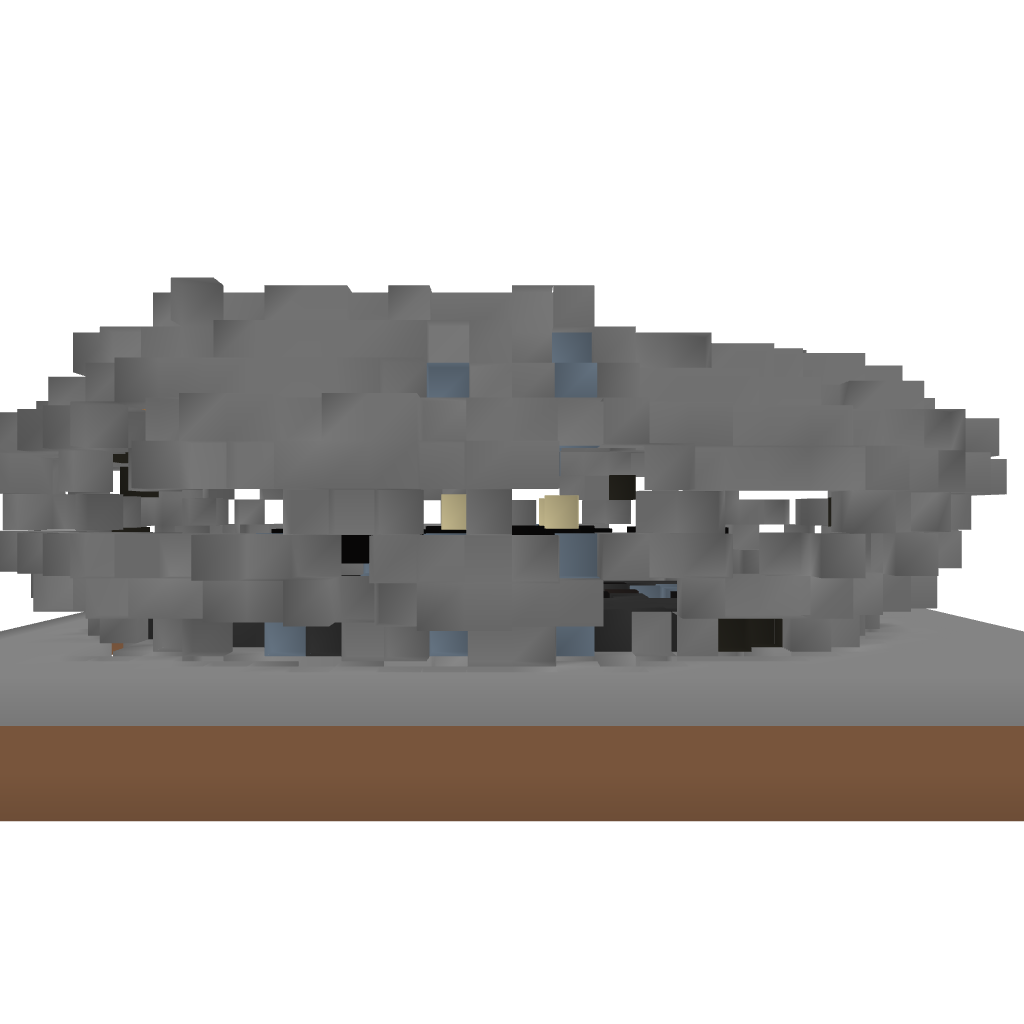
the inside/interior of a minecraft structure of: A Nice Spawn :)